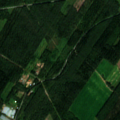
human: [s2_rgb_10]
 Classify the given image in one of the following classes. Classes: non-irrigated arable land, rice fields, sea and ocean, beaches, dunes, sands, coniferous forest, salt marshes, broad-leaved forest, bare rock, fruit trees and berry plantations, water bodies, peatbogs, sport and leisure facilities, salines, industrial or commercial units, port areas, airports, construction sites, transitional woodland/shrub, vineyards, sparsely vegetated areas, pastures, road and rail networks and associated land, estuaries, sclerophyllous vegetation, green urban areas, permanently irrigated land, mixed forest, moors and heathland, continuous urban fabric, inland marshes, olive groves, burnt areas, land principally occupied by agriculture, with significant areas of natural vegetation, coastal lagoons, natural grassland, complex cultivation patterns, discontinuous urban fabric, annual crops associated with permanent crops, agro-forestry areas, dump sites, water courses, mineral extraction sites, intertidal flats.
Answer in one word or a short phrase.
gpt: non-irrigated arable land, coniferous forest, mixed forest